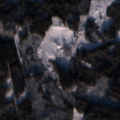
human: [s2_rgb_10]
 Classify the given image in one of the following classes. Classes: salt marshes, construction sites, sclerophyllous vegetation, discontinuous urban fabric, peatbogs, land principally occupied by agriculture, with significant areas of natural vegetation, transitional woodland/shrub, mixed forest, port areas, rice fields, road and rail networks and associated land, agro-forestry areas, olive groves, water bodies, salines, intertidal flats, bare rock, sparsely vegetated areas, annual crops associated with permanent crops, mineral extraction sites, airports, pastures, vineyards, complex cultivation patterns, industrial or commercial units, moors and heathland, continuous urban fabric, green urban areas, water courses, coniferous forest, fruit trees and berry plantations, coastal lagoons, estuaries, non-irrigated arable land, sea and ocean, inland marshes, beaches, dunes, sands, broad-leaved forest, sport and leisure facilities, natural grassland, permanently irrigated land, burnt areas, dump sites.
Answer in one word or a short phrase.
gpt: land principally occupied by agriculture, with significant areas of natural vegetation, coniferous forest, mixed forest, transitional woodland/shrub